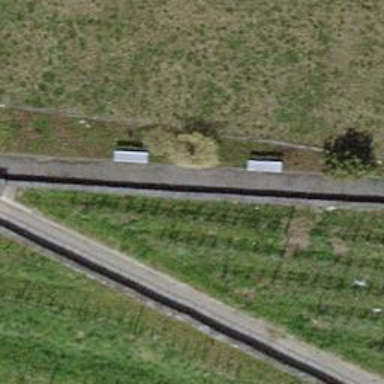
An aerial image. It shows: Bench.